【题型】选择题　【知识点】函数　【难度】medium
如图，在平面直角坐标系中，反比例函数 $y = \frac{k}{x} (x > 0)$，交边 $BC$ 于点 $E$，且 $BE = 2EC$。若四边形 $ODBE$ 的面积为 6，则 $k$ 的值为（ \quad ）

\vspace{0.5cm}

\vspace{0.5cm}

\noindent \textbf{A.} 1 \quad\quad\quad \textbf{B.} 2 \quad\quad\quad \textbf{C.} 3 \quad\quad\quad \textbf{D.} 6
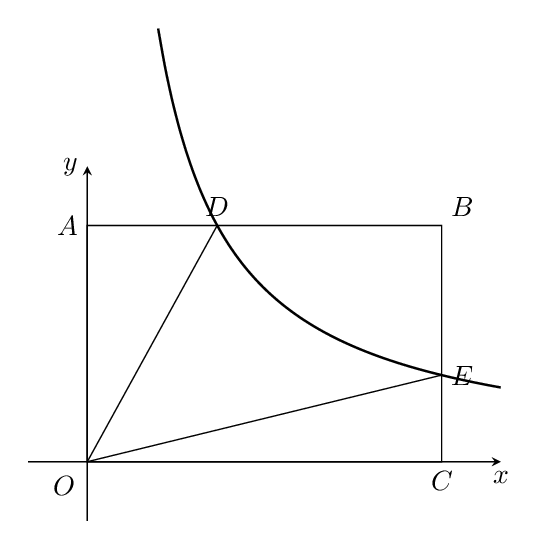
【解答】

\noindent \textbf{【答案】} C

\vspace{0.2cm}
\noindent \textbf{【分析】} 连接$OB$，由矩形的性质和已知条件得出$\triangle OBD$的面积$=\triangle OBE$的面积$=\dfrac{1}{2}$四边形$ODBE$的面积$=3$，再求出$\triangle OCE$的面积，即可得出$k$的值．

\vspace{0.2cm}
\noindent \textbf{【详解】} 解：连接$OB$，如图所示：

$\because$四边形$OABC$是矩形，
$\therefore \angle OAD=\angle OCE=\angle DBE=90^\circ$，$\triangle OAB$的面积$=\triangle OBC$的面积，
$\because D$、$E$在反比例函数$y=\dfrac{k}{x}(x>0)$的图象上，
$\therefore \triangle OAD$的面积$=\triangle OCE$的面积，
$\therefore \triangle OBD$的面积$=\triangle OBE$的面积$=\dfrac{1}{2}$四边形$ODBE$的面积$=3$，
$\because BE=2EC$，
$\therefore \triangle OCE$的面积$=\dfrac{1}{2}\triangle OBE$的面积$=\dfrac{3}{2}$，
$\therefore k=3$；
故选：C．

\vspace{0.2cm}
\noindent \textbf{【点睛】} 本题考查了矩形的性质、三角形面积的计算、反比例函数的图象与解析式的求法；熟练掌握矩形的性质和反比例函数解析式的求法是解决问题的关键．

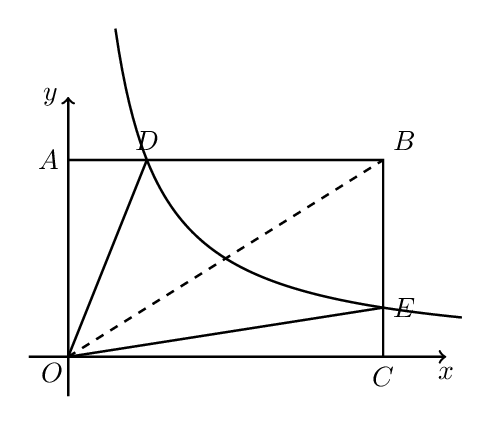